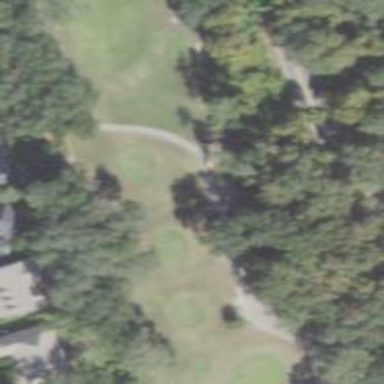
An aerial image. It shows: Path used for both walking and golf.